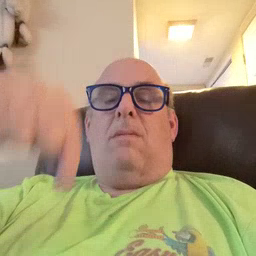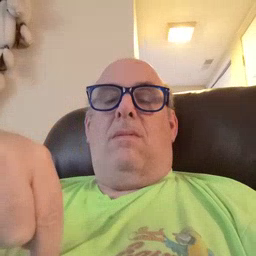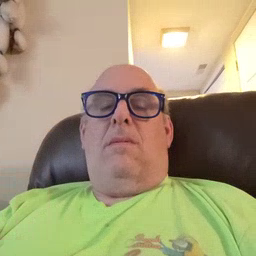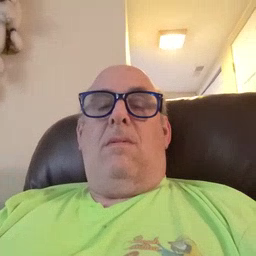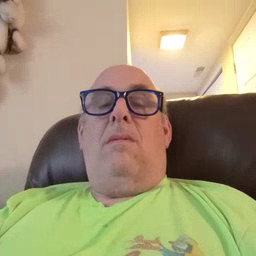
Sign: down